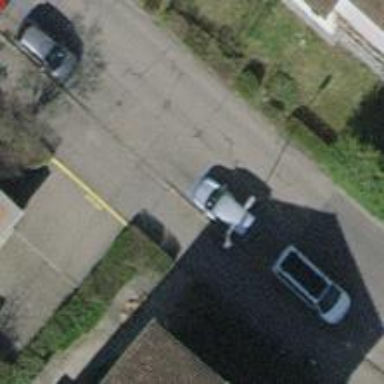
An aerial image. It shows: Residential road with asphalt surface and sidewalk on the left side.